Interaction volume radius: 10 \u00c5
Interaction volume height: 35 \u00c5
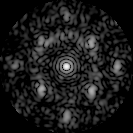
Disorder parameter: 0.536